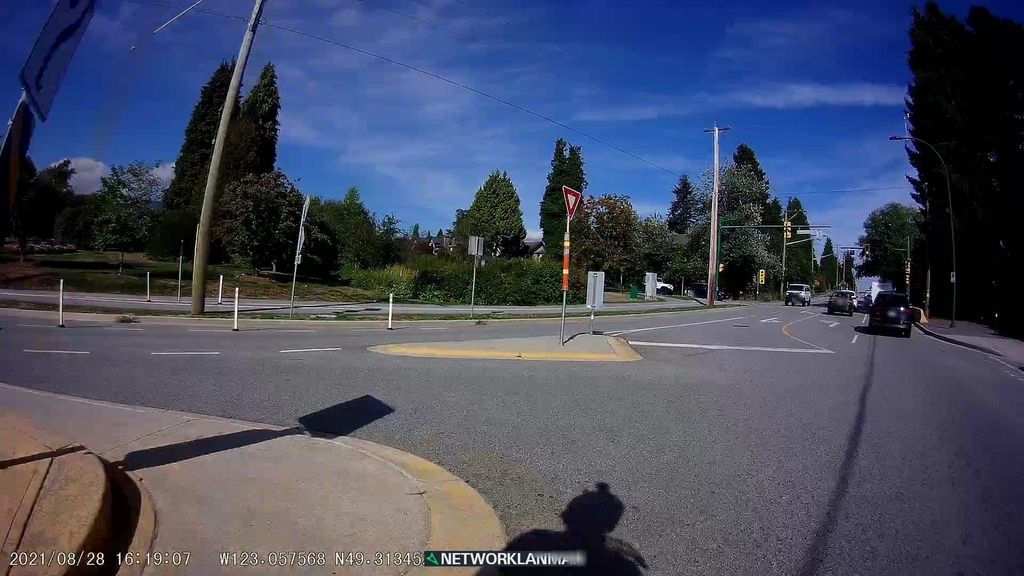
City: vancouver